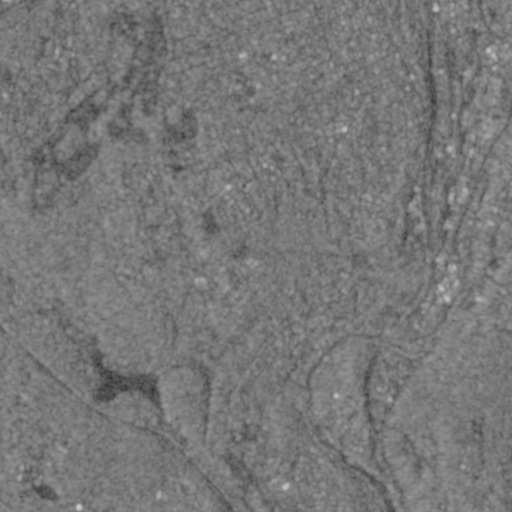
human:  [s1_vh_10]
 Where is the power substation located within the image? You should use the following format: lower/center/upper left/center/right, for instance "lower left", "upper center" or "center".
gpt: The power substation is located in the center right of the image.
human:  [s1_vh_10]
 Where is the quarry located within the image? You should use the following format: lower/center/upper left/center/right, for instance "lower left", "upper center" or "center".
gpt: The quarry is located in the center right of the image.
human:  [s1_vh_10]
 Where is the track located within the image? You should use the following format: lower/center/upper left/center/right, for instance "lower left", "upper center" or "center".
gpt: The track is located in the upper center of the image.
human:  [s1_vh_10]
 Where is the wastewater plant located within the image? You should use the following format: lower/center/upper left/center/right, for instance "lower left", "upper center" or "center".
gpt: The wastewater plant is located in the center right of the image.
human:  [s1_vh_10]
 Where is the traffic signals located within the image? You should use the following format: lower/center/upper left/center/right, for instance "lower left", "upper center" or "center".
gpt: The traffic signals is located in the upper right of the image.
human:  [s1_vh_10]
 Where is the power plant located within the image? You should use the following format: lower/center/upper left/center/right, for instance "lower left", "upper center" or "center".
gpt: There is no power plant in the image.

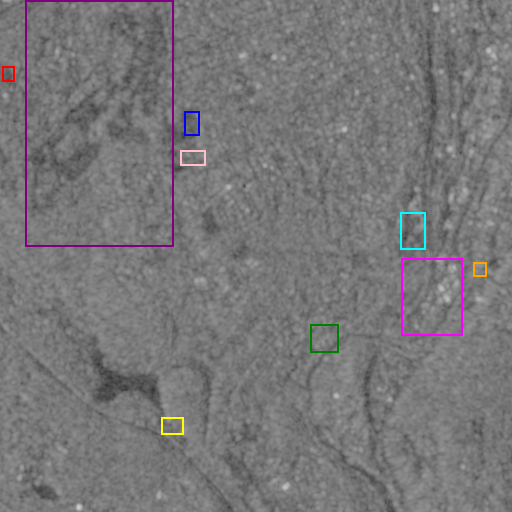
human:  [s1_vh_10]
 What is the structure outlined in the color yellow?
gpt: The structure outlined in yellow is a dam.
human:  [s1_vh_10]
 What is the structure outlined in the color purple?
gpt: The structure outlined in purple is a park.
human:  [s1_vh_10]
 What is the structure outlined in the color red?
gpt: The structure outlined in red is a parking lot.
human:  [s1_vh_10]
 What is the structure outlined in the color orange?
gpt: The structure outlined in orange is a power substation.
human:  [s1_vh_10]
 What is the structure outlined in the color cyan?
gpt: The structure outlined in cyan is a quarry.
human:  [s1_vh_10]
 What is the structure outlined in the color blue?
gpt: The structure outlined in blue is a track.
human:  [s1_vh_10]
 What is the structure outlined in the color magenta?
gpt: The structure outlined in magenta is a wastewater plant.
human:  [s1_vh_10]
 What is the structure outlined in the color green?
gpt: The structure outlined in green is a building.
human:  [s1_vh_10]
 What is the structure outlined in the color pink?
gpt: The structure outlined in pink is a building.